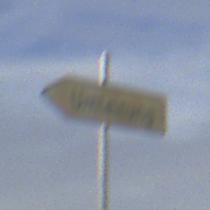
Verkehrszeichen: UmleitungswegweiserLinksweisend
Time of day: MorningAfternoon
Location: Outdoor (Suburban)
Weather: PartlyCloudy
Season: NotSpecified
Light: Natural